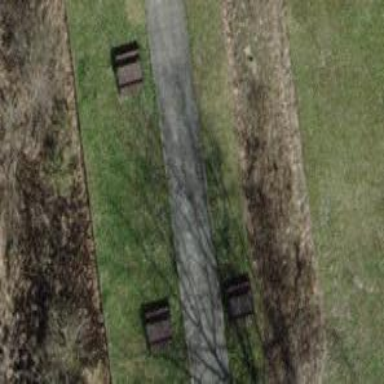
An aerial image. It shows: Picnic table located in leisure land area.